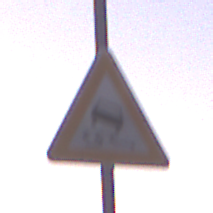
Verkehrszeichen: SchleuderOderRutschgefahr
Umgebung: Outdoor, Nature
Tageszeit: SunriseSunset
Wetter: PartlyCloudy
Licht: Natural
Jahreszeit: NotSpecified
Kontrast: LowContrast